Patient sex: F
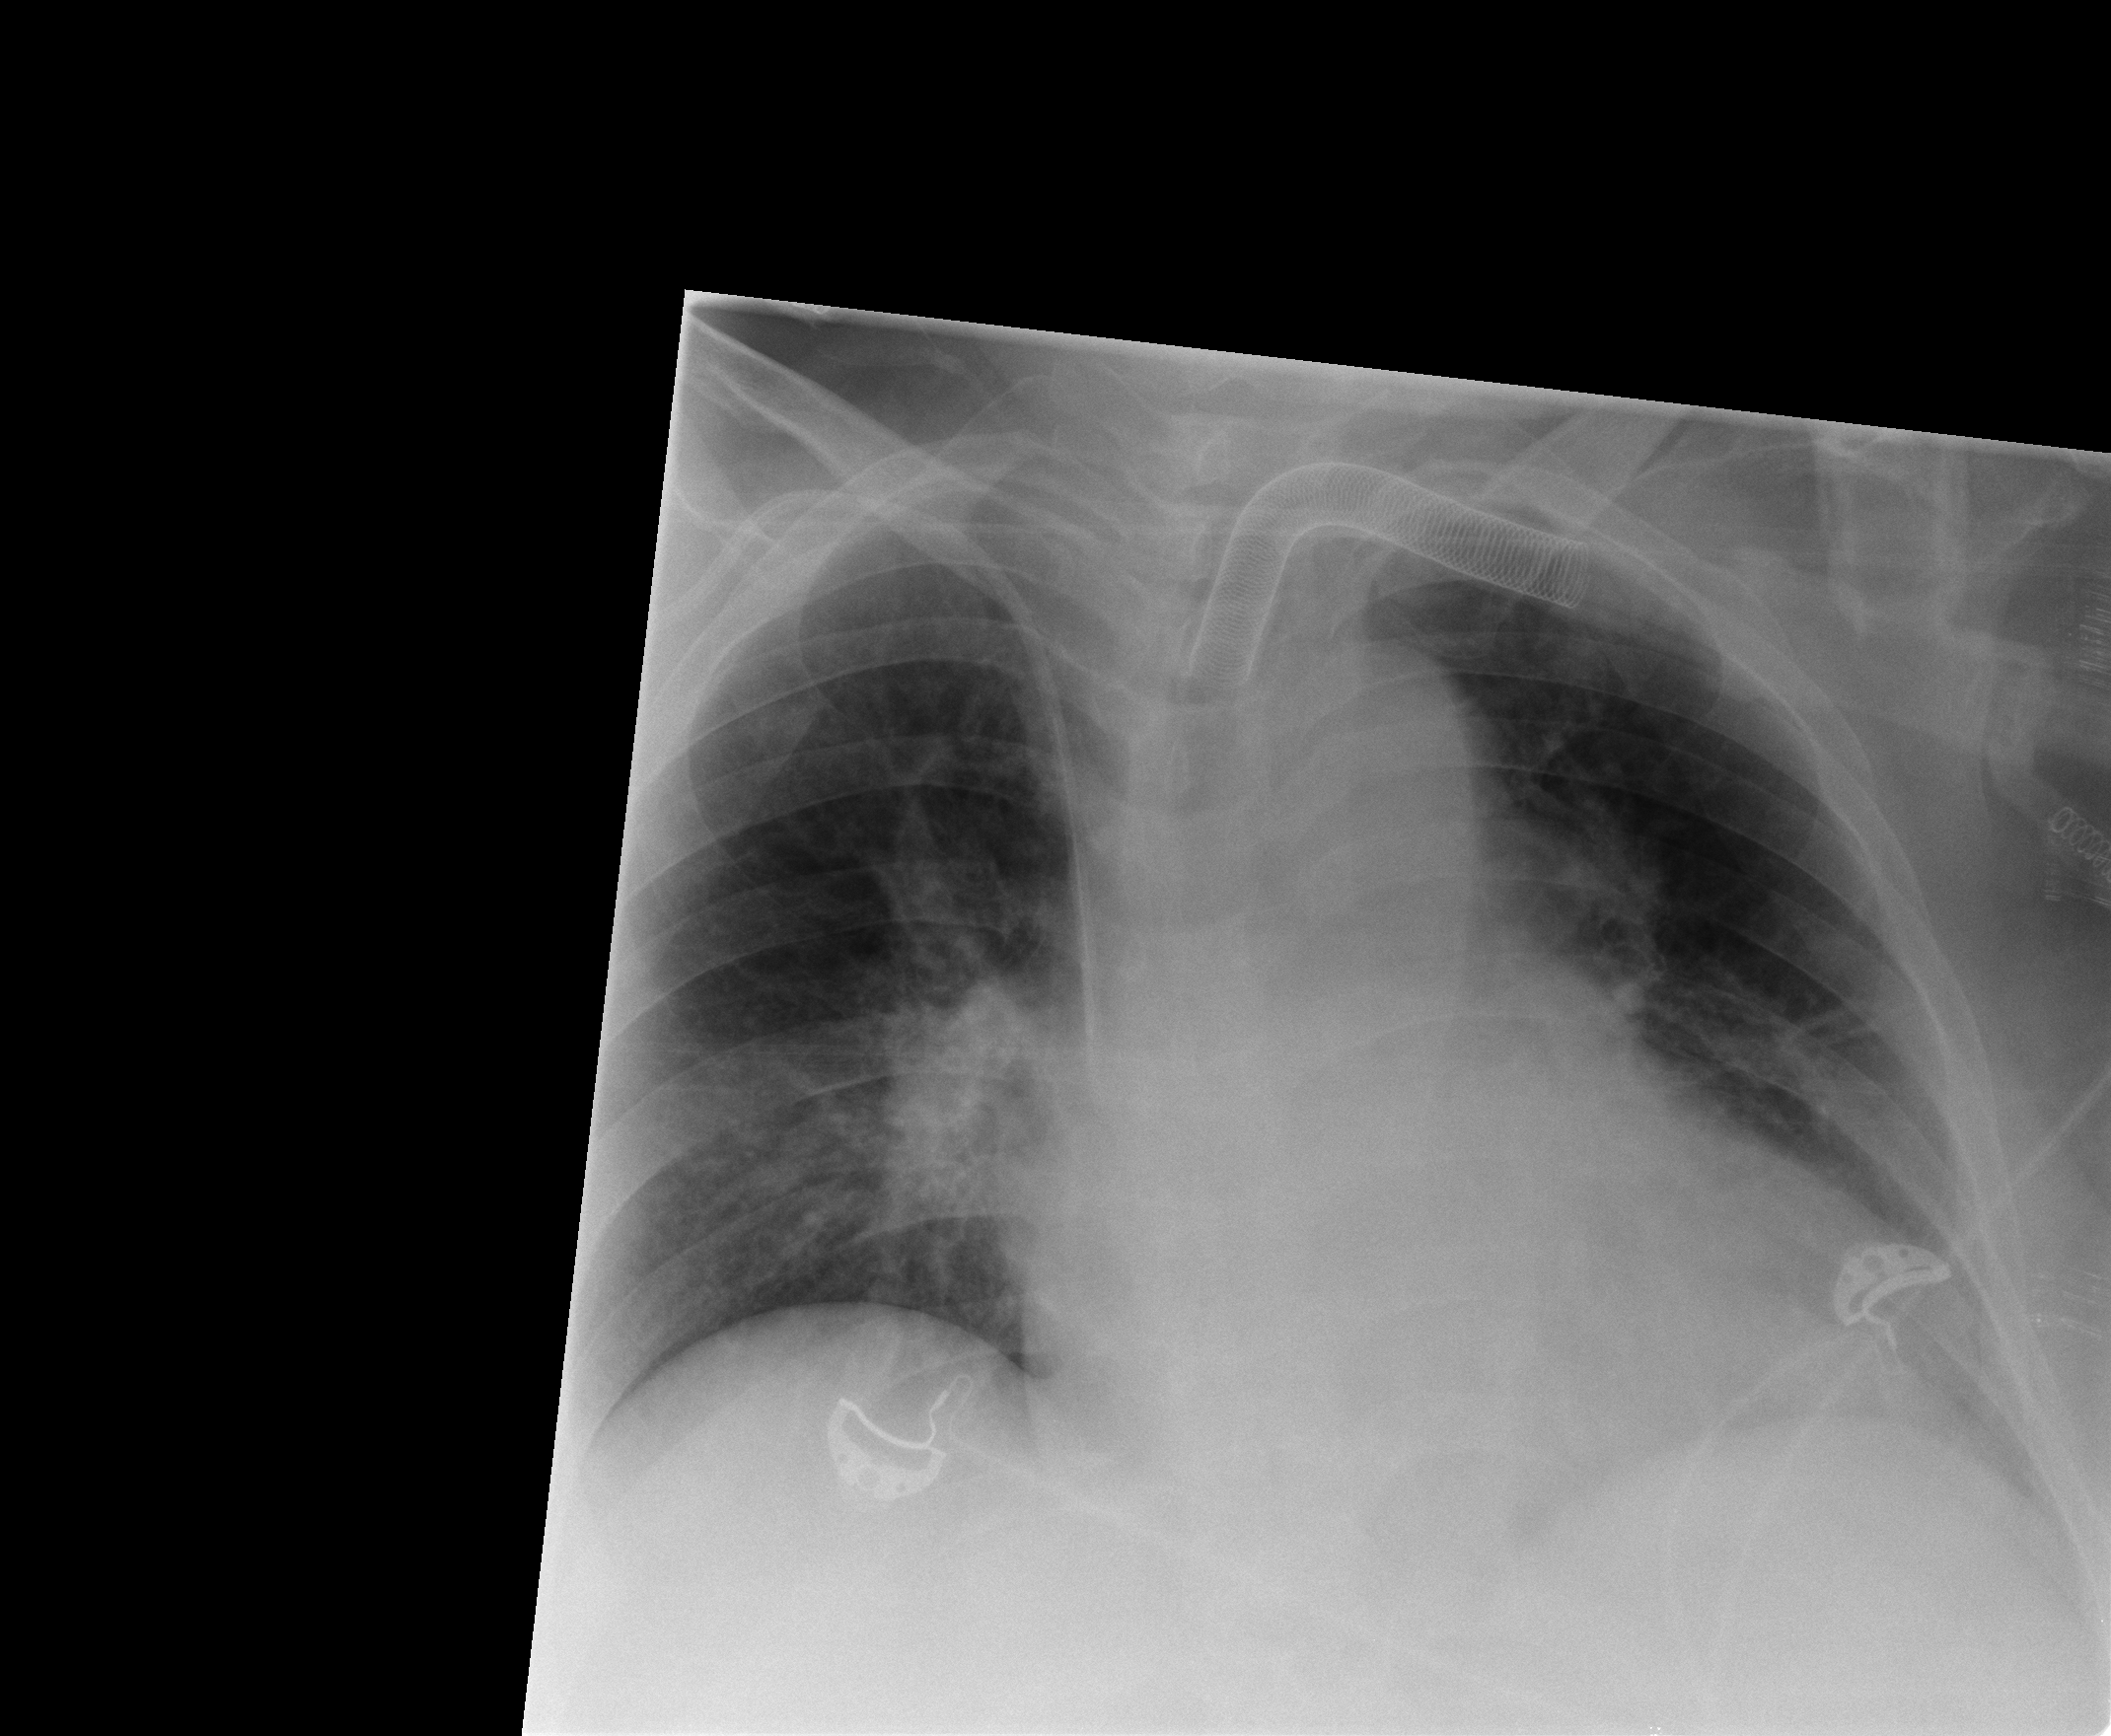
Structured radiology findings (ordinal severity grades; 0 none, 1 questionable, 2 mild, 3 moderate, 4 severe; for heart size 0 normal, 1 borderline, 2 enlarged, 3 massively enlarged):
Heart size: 2
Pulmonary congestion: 0
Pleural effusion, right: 0
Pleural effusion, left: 0
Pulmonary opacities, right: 0
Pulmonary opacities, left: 0
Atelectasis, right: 0
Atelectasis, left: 2